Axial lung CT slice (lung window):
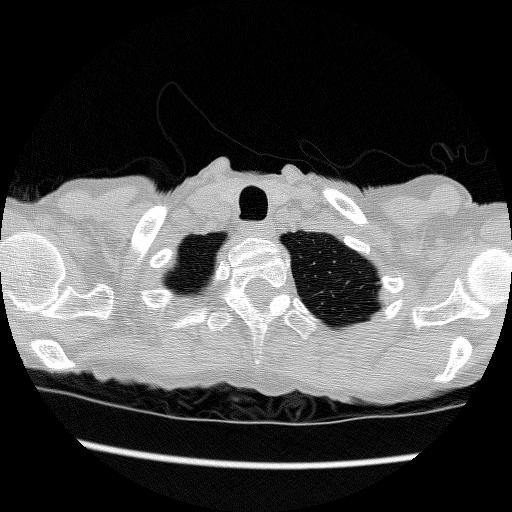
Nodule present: no